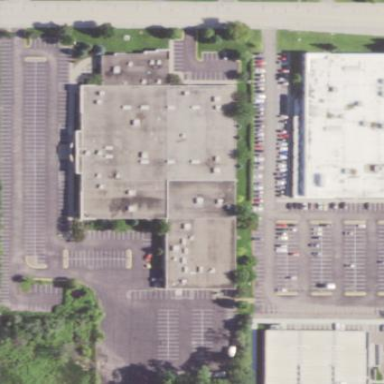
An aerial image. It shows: Office building.